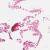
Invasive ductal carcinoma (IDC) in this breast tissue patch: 0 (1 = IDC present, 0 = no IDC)